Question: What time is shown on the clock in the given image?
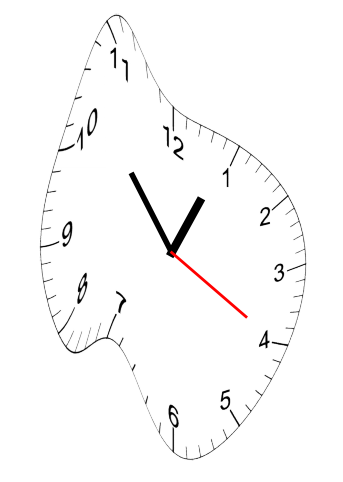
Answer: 12:53:20